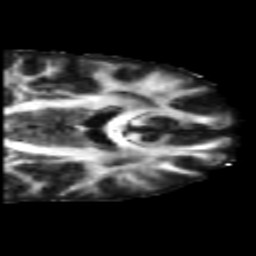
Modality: FA
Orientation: coronal
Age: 46
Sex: male
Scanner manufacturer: siemens
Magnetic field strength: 3 T
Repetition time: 5.5 s
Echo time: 0.101 s